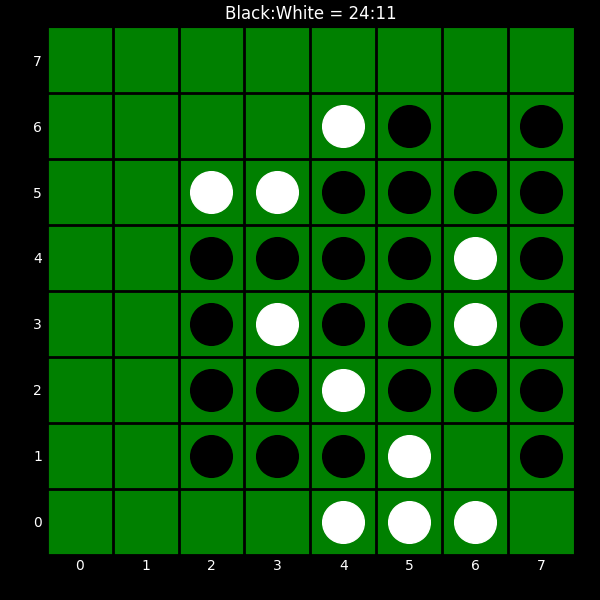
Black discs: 24
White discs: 11